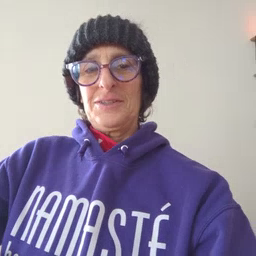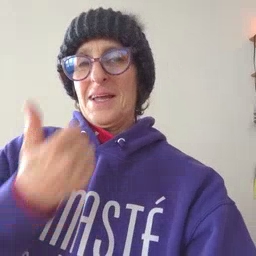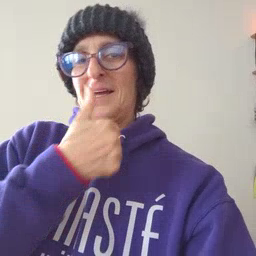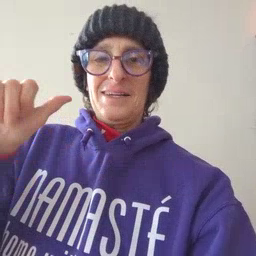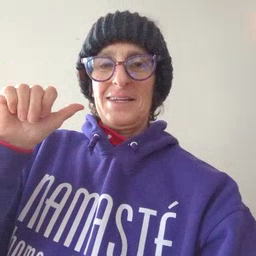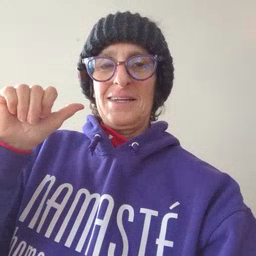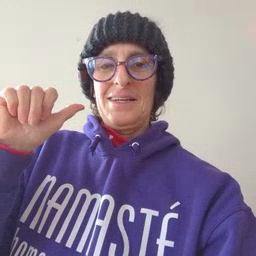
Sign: any